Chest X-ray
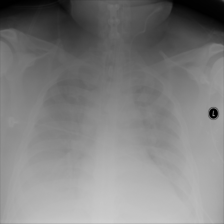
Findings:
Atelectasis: negative
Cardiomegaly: negative
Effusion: negative
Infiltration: positive
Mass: negative
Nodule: negative
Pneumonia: negative
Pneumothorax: negative
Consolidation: negative
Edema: negative
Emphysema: negative
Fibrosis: negative
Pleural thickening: negative
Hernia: negative